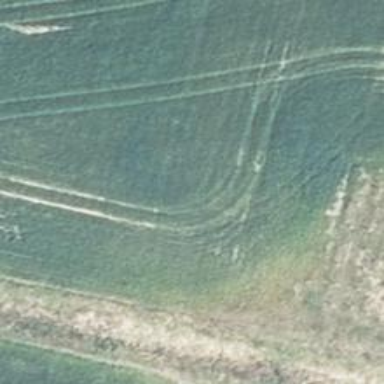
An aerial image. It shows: Track with ground surface graded as grade4.